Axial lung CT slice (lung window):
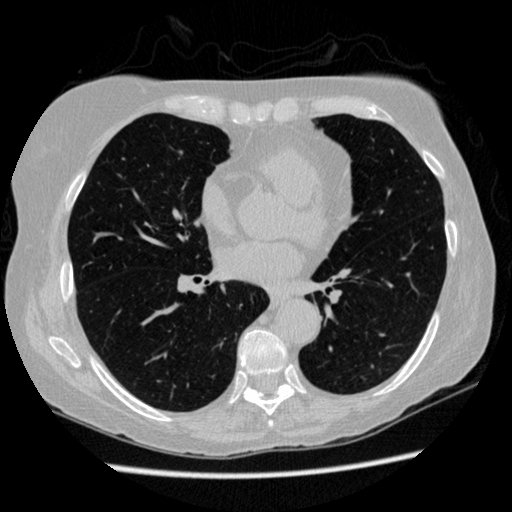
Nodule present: no